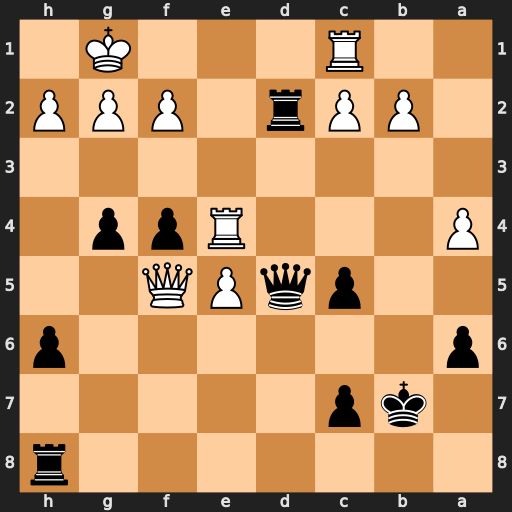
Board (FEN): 7r/1kp5/p6p/2pqPQ2/P3Rpp1/8/1PPr1PPP/2R3K1
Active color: b
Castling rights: -
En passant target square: -
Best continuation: Rf8 Qxf8 Qxe4 Qxc5 Qe2 h3 g3